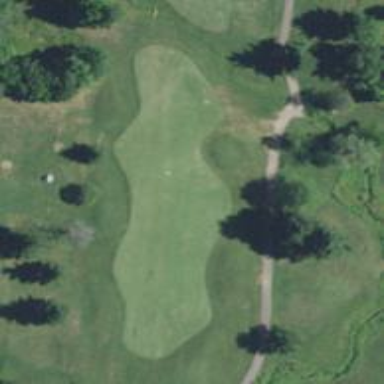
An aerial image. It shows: View of golf hole.